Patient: sex M, age 30
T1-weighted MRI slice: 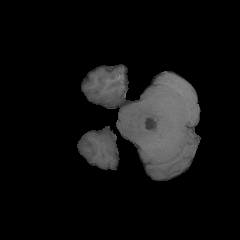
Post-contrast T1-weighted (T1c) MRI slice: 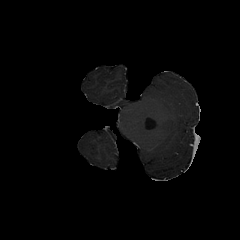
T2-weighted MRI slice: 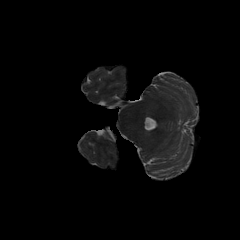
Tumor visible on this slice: no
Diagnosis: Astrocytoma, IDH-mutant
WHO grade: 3